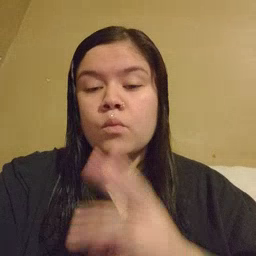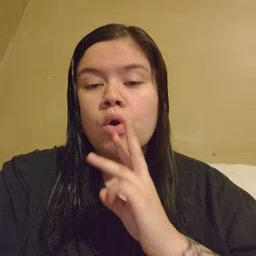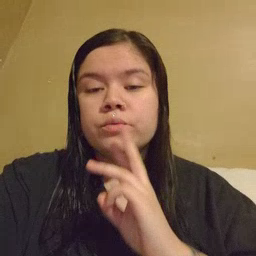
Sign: water